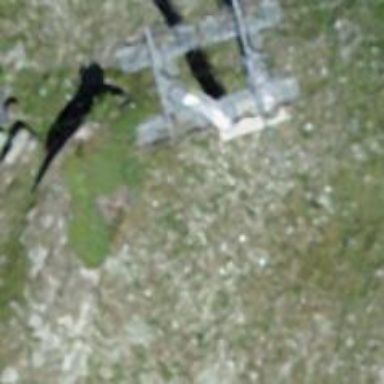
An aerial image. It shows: Pylon used for aerialway.